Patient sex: M
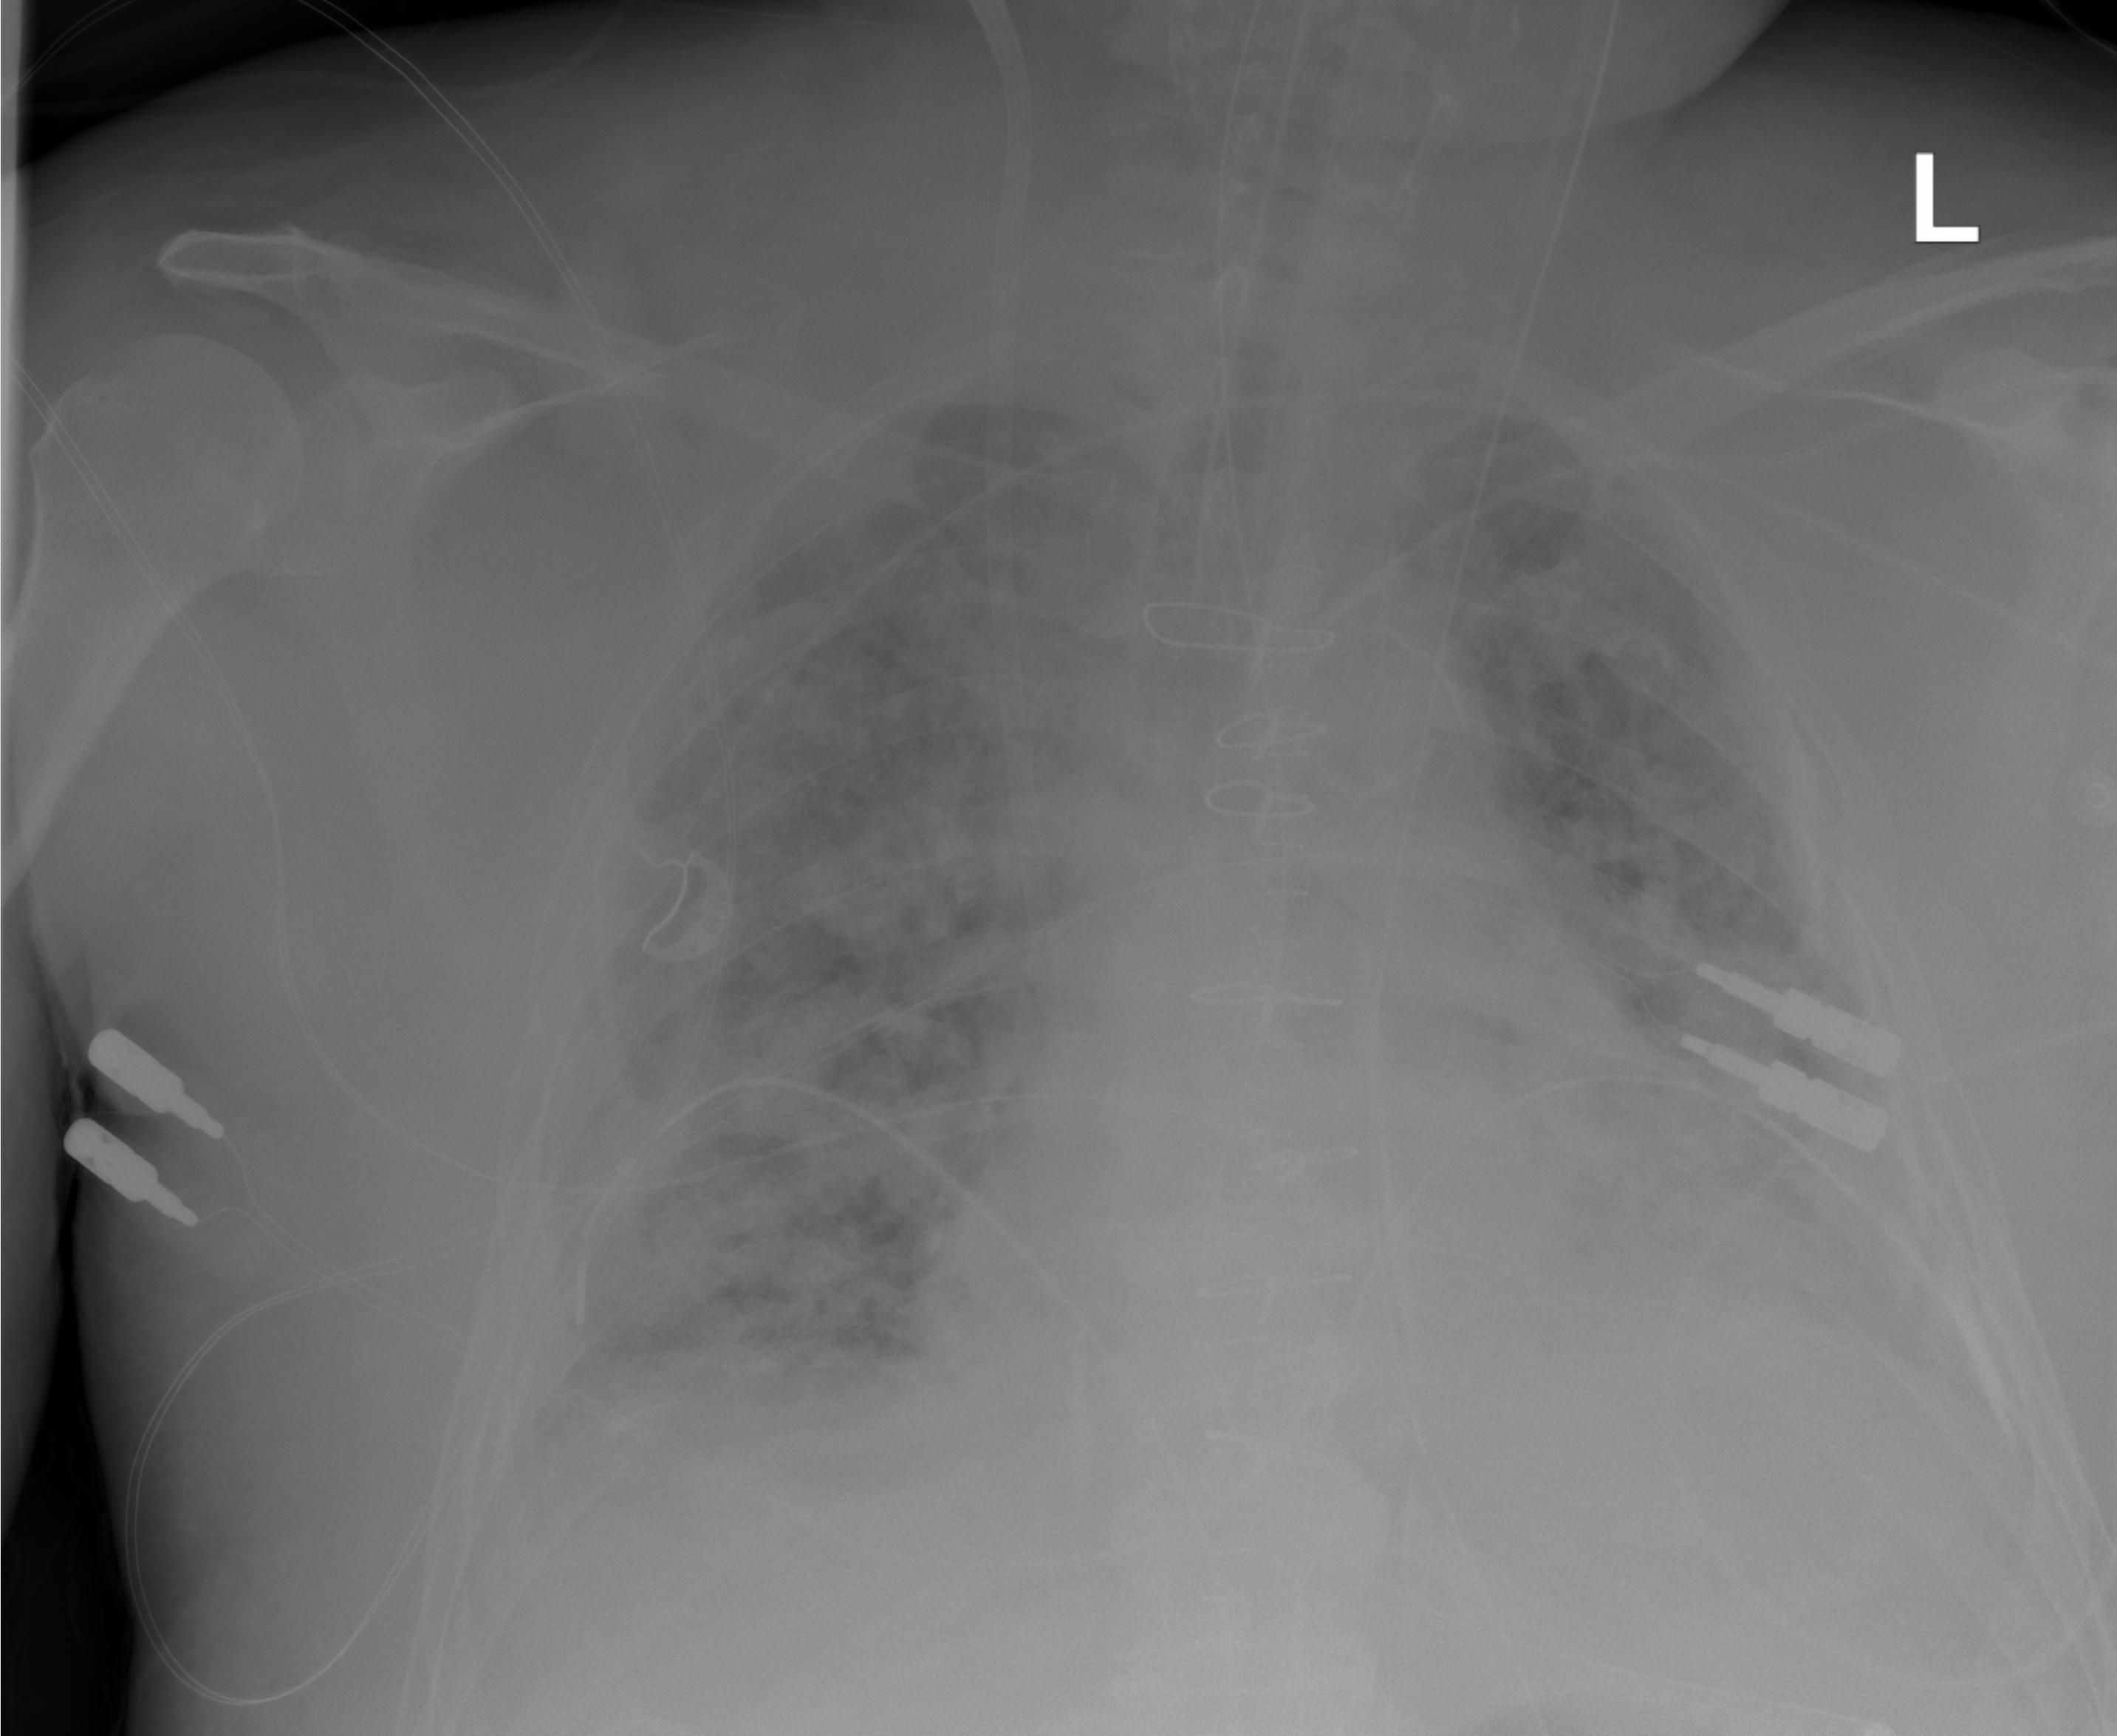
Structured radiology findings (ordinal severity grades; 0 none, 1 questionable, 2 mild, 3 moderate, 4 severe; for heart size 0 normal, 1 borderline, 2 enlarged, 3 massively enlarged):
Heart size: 2
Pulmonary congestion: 3
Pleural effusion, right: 2
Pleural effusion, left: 2
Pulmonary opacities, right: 3
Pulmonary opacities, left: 3
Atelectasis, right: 2
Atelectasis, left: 2